Question: I am making a searchable list app. It will have a 'Filter' button that when clicked, will display a list of filtering options
The modal view controller should come from the right to left, and not cover the whole screen (as seen below).
I have managed to display a view controller programmatically, covering the whole page, but I can't manage to find out how to animate the opening of the view controller (right to left) as well as how to leave some space to see the other View Controller. It must be in Swift. I have seen a few questions about this but all the ones I could find used Objective C and deprecated APIs.
Thanks
Example:

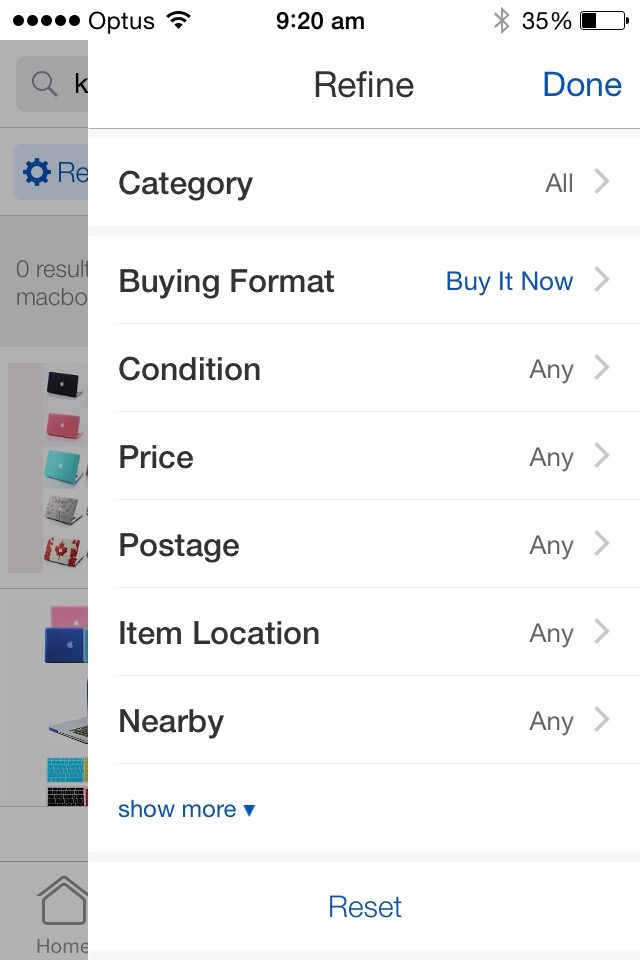
Answer: There are no doubt multiple ways to do this.
One way would be to add a "container view" (It's a special view type in the list of objects in IB) into your current view controller and control-drag an embed segue from the container view onto the other view controller scene that you want to host. Place and size your container view where you want it to end up, and add a leading edge constraint that positions it at that position.
When you use a container view and an embed segue the system takes care of all the housekeeping you need to do in order to host a child view controller.
Wire an outlet to the constraint.
In your viewWillAppear method, add 'screen width - container x' to the constraint's constant and call layoutIfNeeded() on the content view to move it off-screen without animation. Save the amount you added to the horizontal constraint in an instance variable.
Then when you want to animate it onto the screen change the constant value on the constraint (subtract the amount you added in viewWillAppear) and call 'layoutIfNeeded()' inside a UIView 'animateWithDuration:animations:' block.